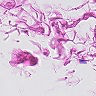
Metastatic tissue present: no